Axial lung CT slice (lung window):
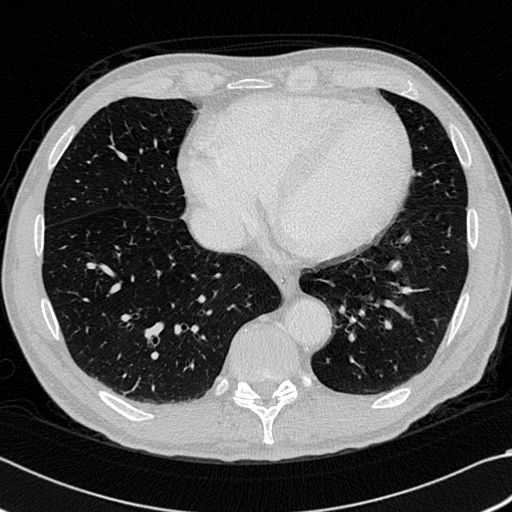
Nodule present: no